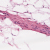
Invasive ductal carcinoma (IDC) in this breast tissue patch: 0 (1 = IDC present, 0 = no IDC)